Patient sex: M
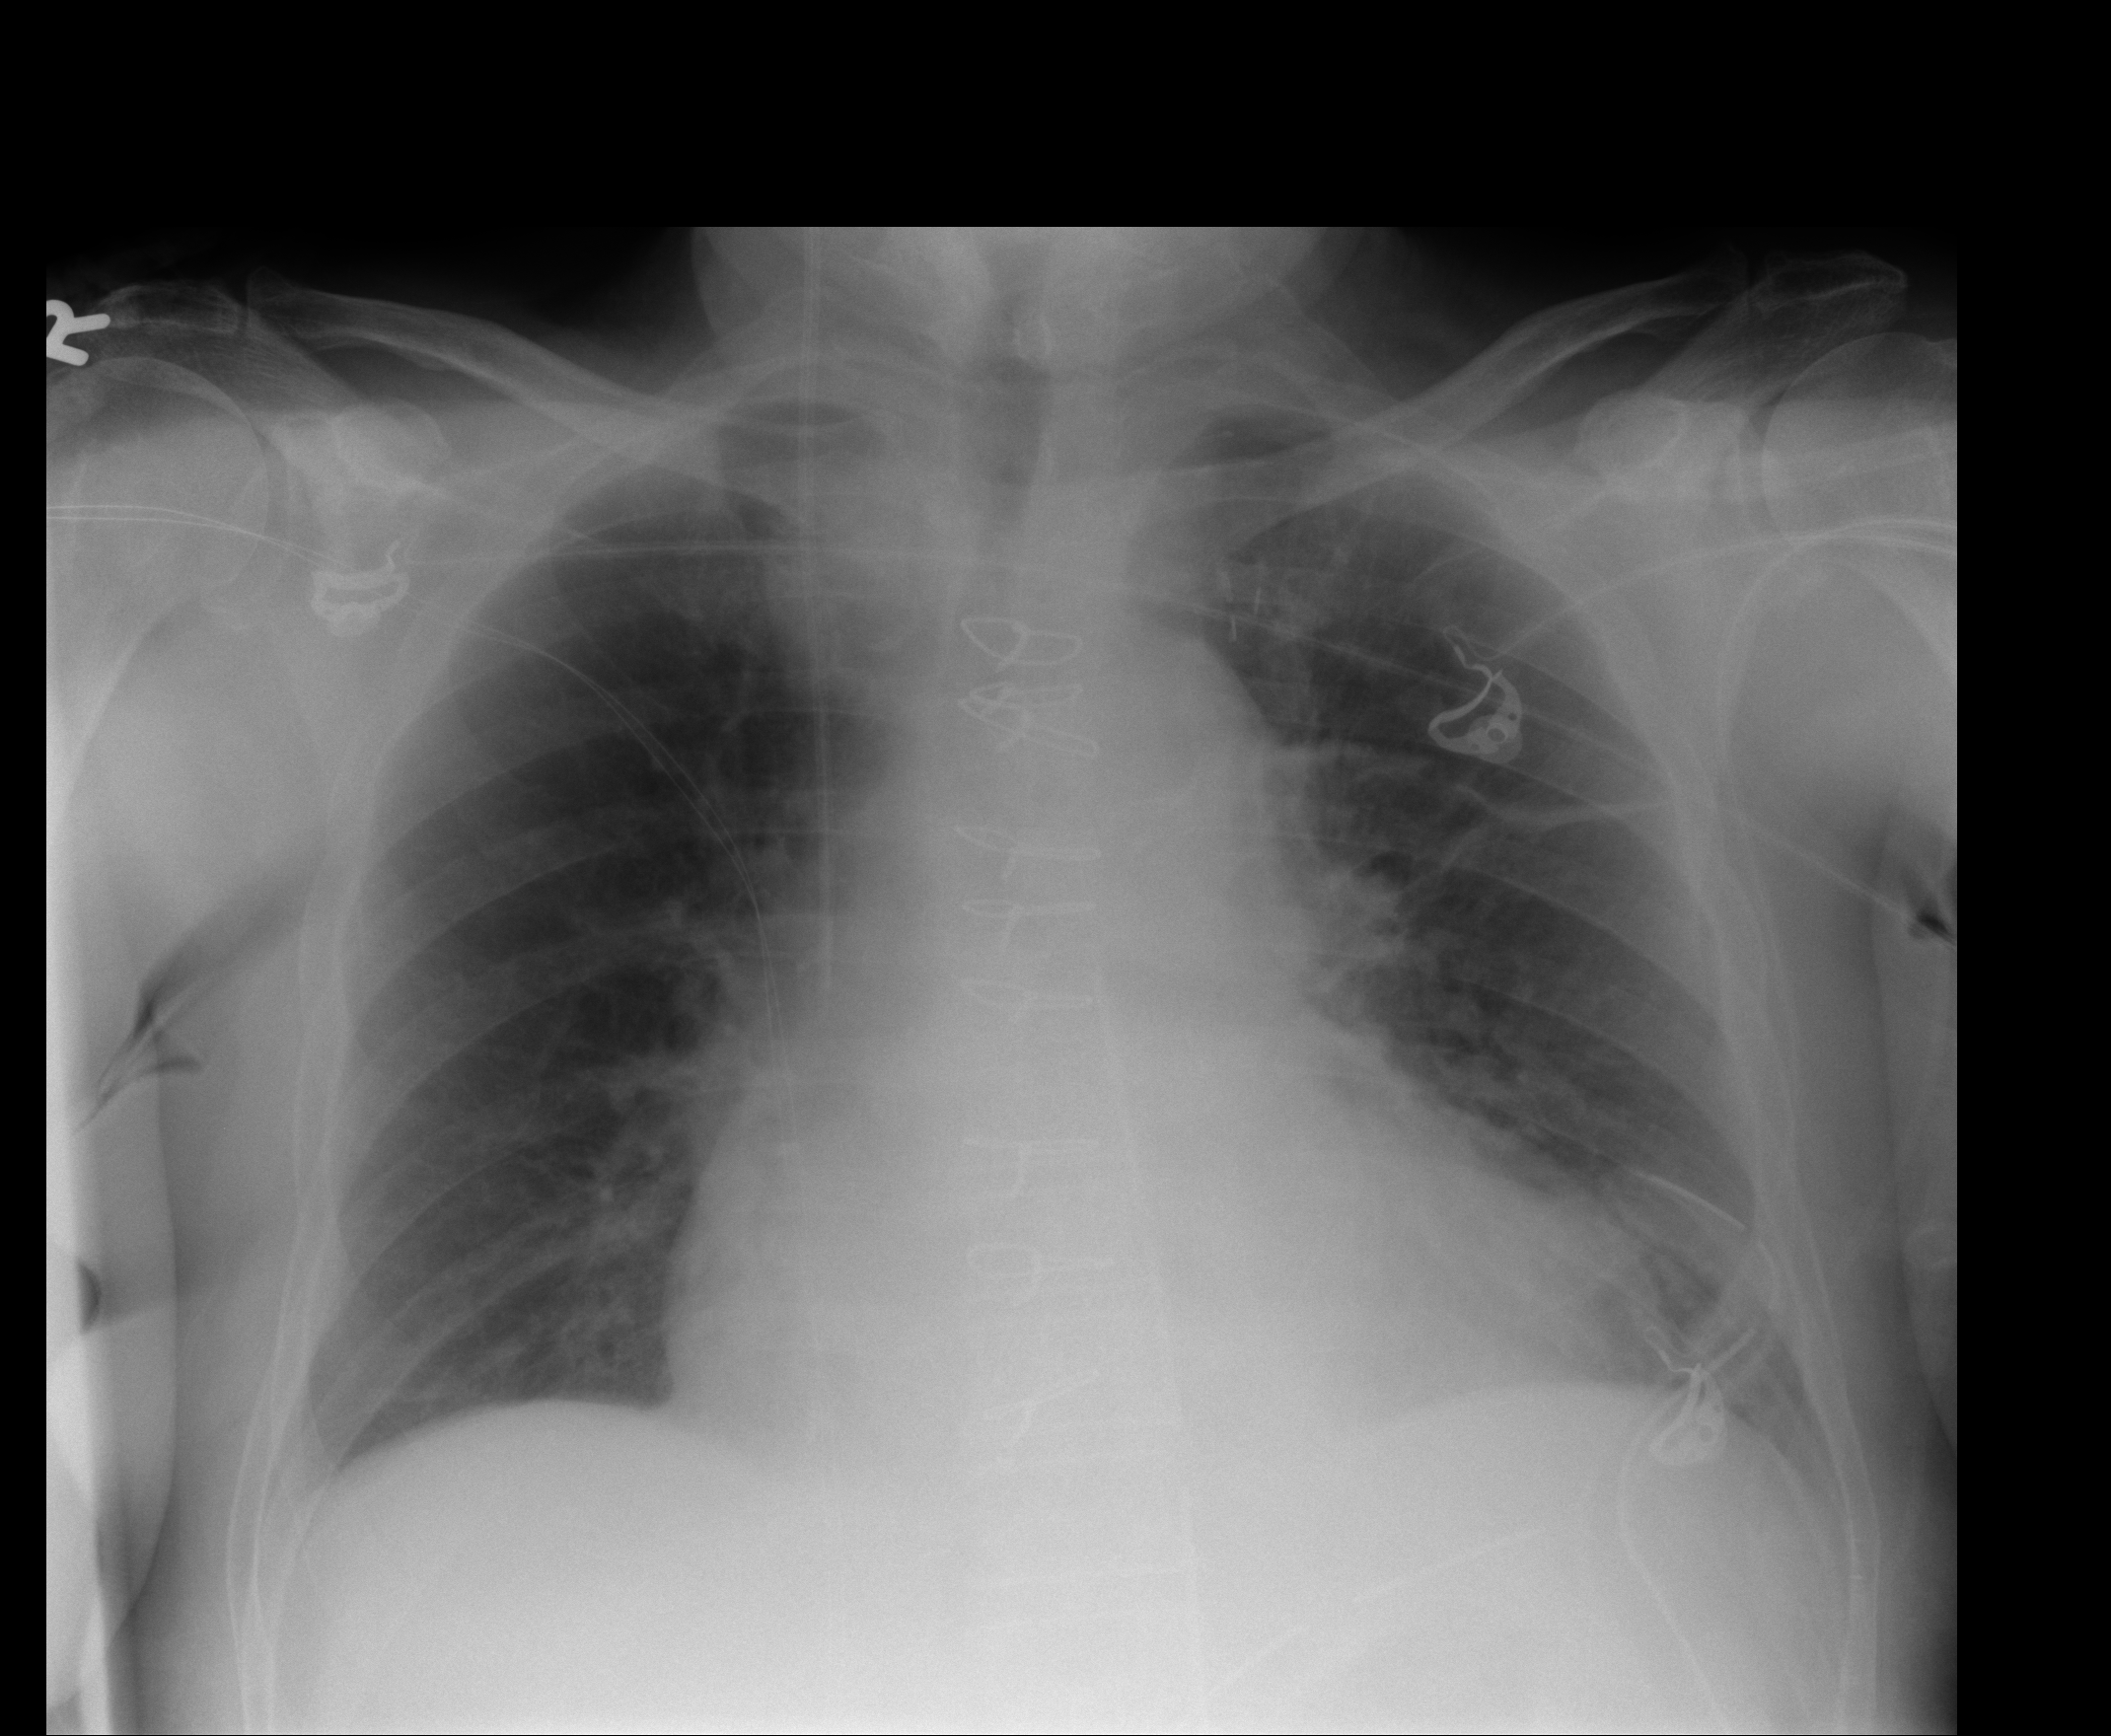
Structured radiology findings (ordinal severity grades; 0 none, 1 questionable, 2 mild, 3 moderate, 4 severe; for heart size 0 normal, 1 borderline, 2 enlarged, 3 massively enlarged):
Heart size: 2
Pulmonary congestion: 0
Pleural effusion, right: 0
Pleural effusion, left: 1
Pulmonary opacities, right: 0
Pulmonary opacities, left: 0
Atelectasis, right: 0
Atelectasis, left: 2